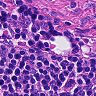
Metastatic tissue present: no